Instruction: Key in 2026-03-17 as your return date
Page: home
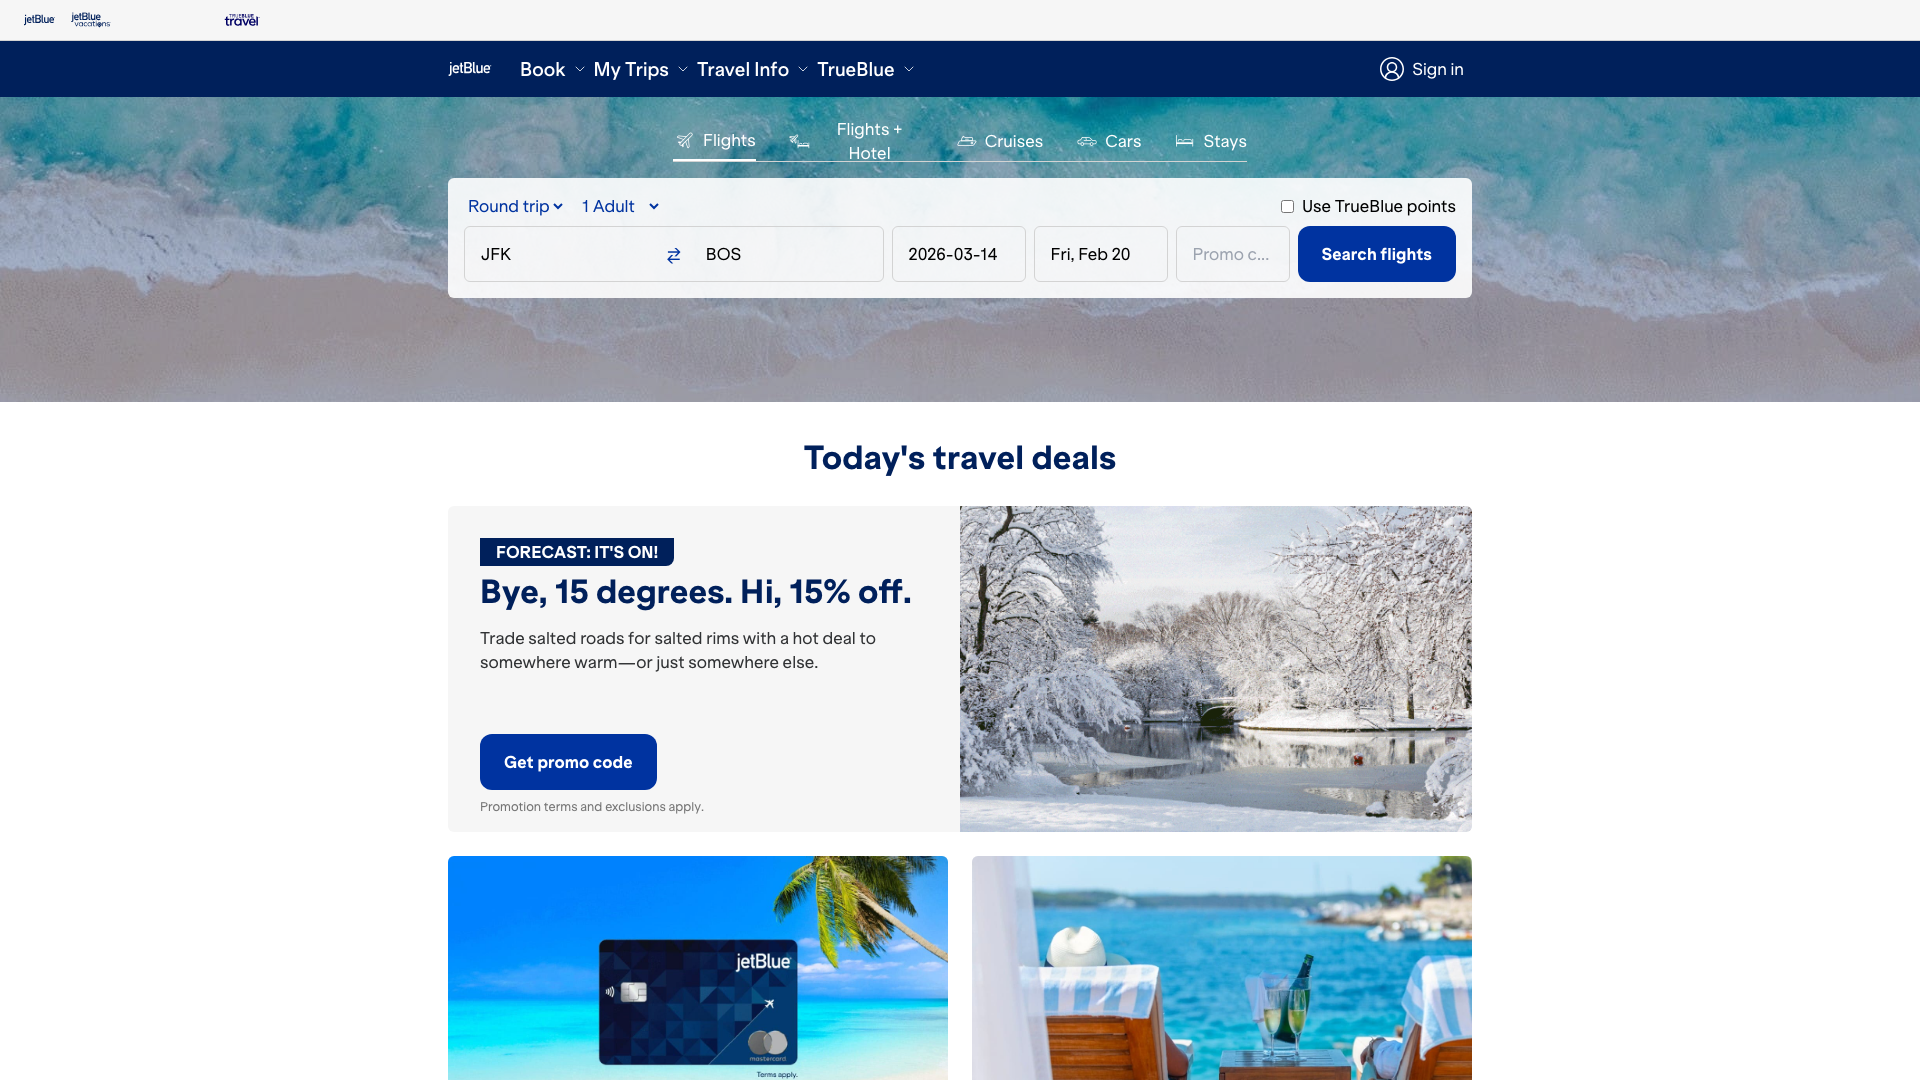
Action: type